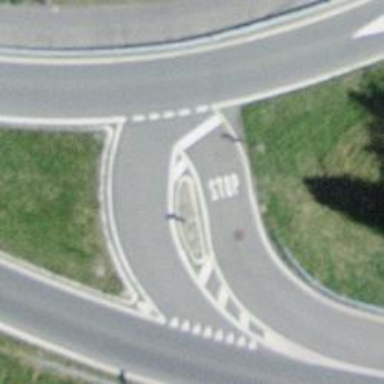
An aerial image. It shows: Traffic calming island.